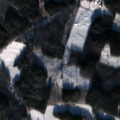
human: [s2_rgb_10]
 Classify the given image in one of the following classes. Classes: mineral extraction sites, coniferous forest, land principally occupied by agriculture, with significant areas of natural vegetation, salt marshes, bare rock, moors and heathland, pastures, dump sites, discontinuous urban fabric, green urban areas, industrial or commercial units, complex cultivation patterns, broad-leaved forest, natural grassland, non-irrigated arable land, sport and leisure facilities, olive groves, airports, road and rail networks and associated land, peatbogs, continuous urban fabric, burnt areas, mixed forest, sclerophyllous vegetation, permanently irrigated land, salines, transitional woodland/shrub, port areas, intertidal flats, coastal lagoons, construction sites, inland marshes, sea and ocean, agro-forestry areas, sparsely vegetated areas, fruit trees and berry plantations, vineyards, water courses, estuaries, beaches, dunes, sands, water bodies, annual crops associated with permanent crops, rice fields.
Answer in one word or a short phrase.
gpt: non-irrigated arable land, land principally occupied by agriculture, with significant areas of natural vegetation, mixed forest